Question: I was using Qt with C++ to develop my GUI applications, but I have recently switched to try out C# .NET as it is much easier to do what I need to.
I was wondering what controls I need to be using for a few things and if they exist for C# .NET or if I need to do something custom/special.

If you look in that screenshot, I want to do something similar to how they have each tool window grouped into its own docking area with the option of closing it or breaking it out of the layout so it can be dragged. I am talking about the tool windows titled "Groups", "Resources", "Tools", etc.
I also want to make these tool windows stay in the same place when the main window is resized. Qt has spring like widgets that will let you create a UI that keeps its shape when the window is resized. Does anything like this exist in C# .NET?
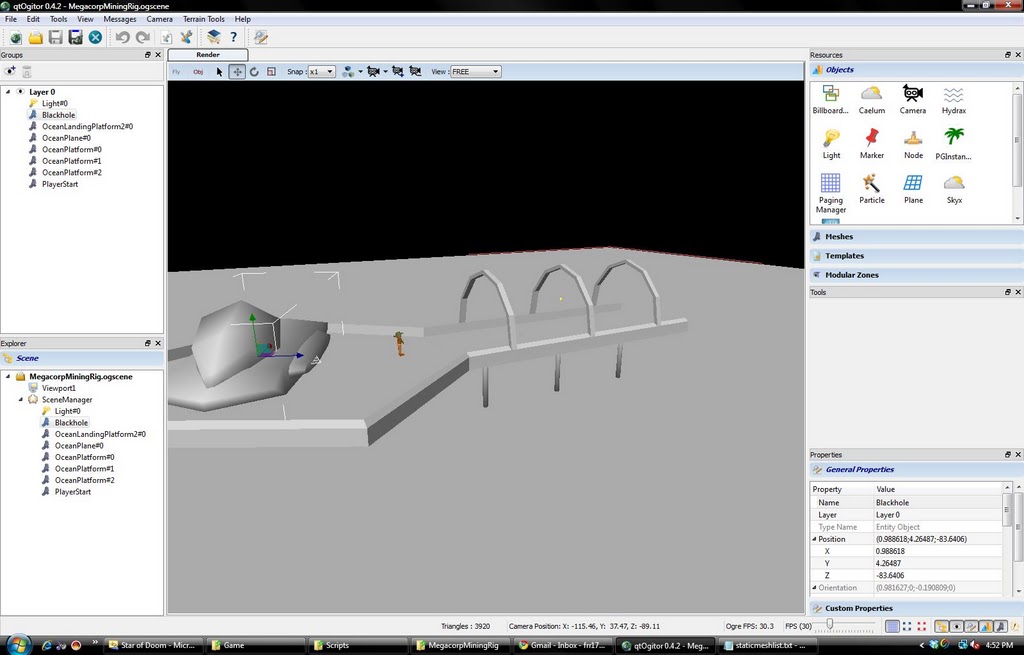
Answer: Divelements has some good components for this type of thing. Been a while since I used them but its dock controls were pretty easy to get up and running with and are very feature rich.
<URL>
They've got WPF and WinForms versions.